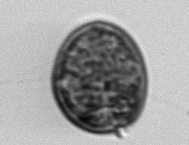
Label: Prorocentrum